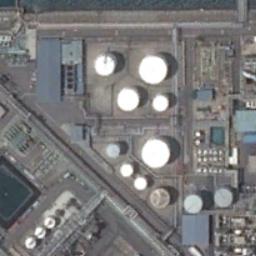
Label: storage tanks